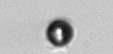
Label: bead